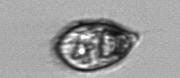
Label: Pleuronema